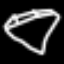
Label: diamond